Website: bh-photo
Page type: billing-address
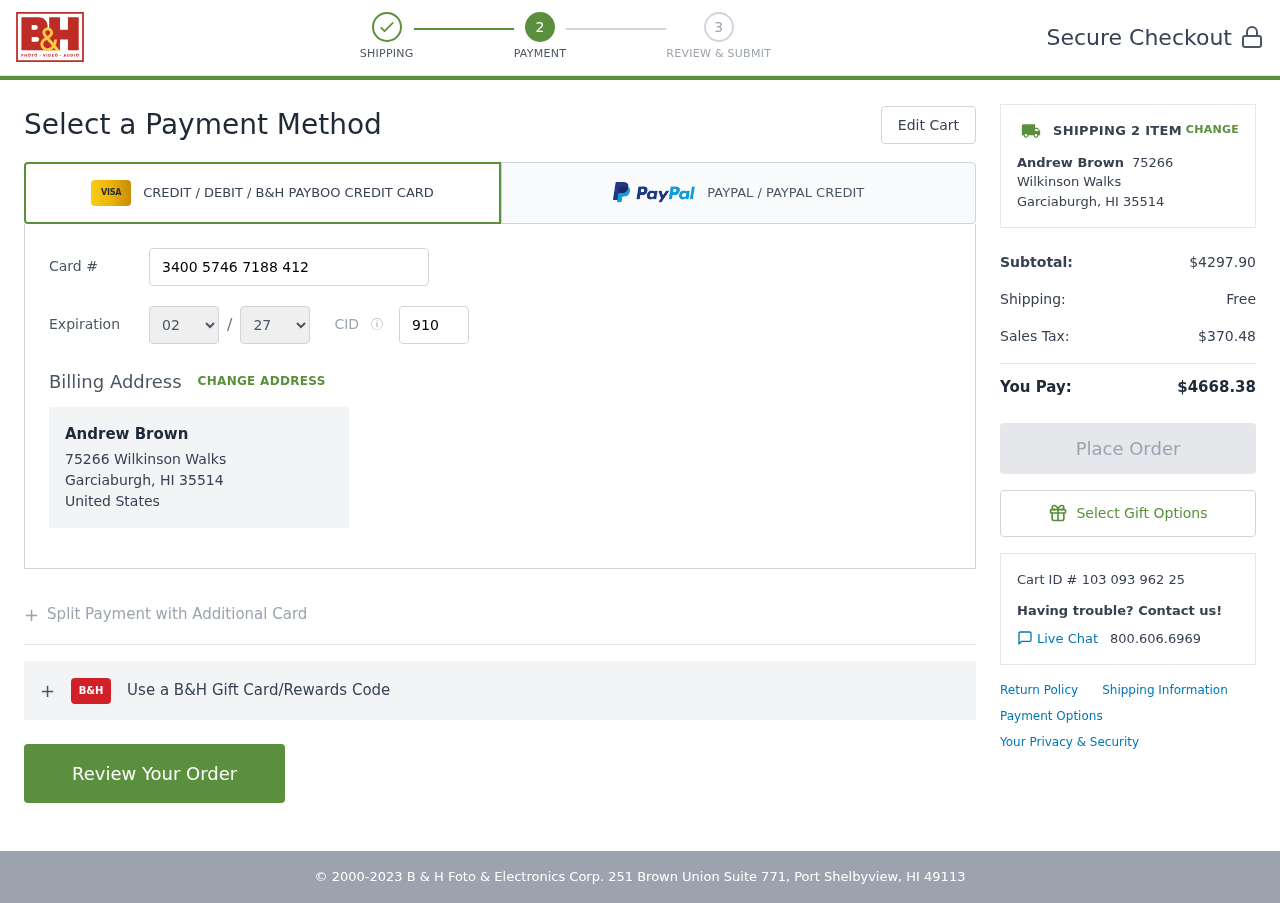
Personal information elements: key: PII_CARD_CVV
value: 9104
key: PII_CARD_EXPIRY_MONTH
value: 02
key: PII_CARD_EXPIRY_YEAR
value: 27
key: PII_CARD_NUMBER
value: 3400 5746 7188 412
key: PII_CITY_STATE_ZIP
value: Garciaburgh, HI 35514
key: PII_COUNTRY
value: United States
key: PII_FULLNAME
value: Andrew Brown
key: PII_STREET
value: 75266 Wilkinson Walks
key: PII_FULLNAME2
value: Andrew Brown
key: PII_STREET2
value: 75266 Wilkinson Walks
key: PII_CITY_STATE_ZIP2
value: Garciaburgh, HI 35514
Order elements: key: ORDER_NUM_ITEMS
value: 2
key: ORDER_SUBTOTAL
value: $4297.90
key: ORDER_SHIPPING_COST
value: Free
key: ORDER_TAX
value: $370.48
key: ORDER_TOTAL
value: $4668.38
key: ORDER_ID
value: Cart ID # 103 093 962 25